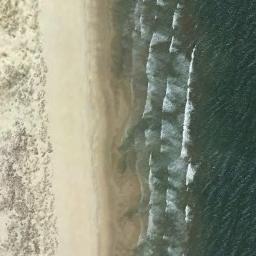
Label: beach